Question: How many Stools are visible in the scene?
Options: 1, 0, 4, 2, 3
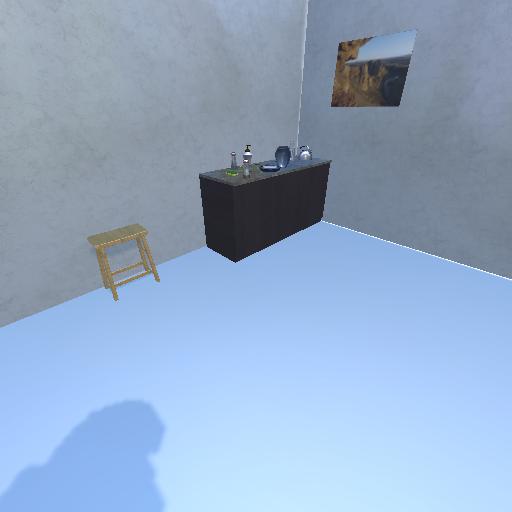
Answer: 1